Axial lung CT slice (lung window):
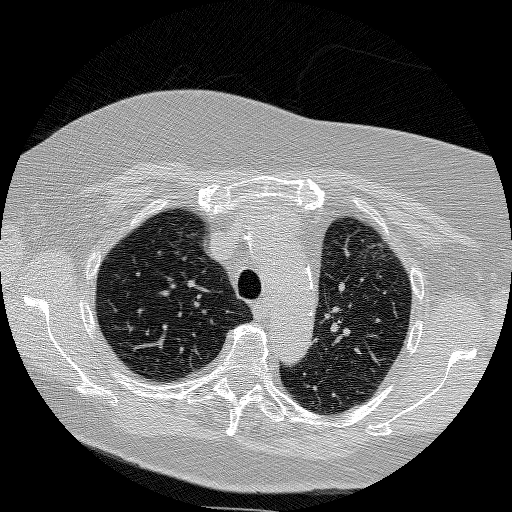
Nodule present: no